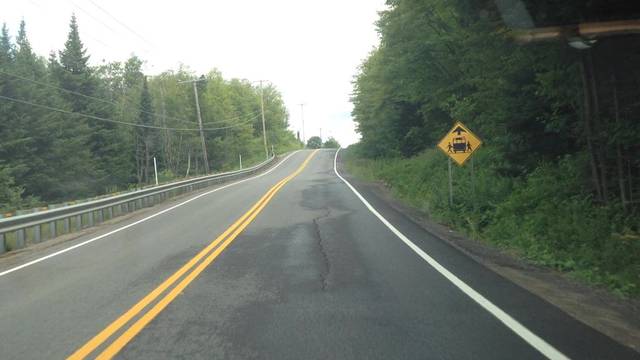
Region: Canada
Coordinates: 45.935, -74.448